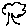
Label: tree